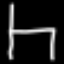
Label: chair